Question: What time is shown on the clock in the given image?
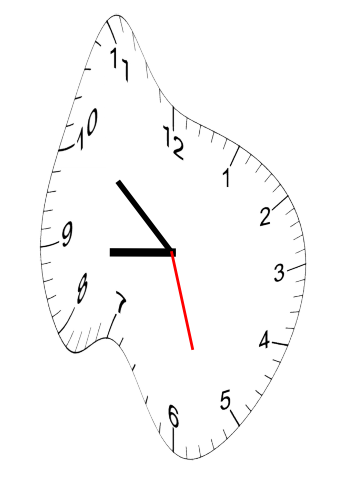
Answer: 08:51:27